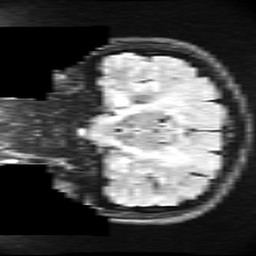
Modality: FLAIR
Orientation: coronal
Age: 37
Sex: male
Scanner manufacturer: ge
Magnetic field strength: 3 T
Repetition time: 11 s
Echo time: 0.1497 s